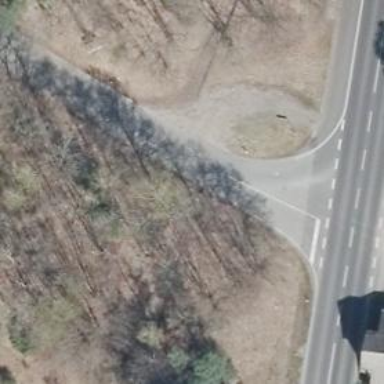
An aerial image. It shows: Asphalt road classified as tertiary.